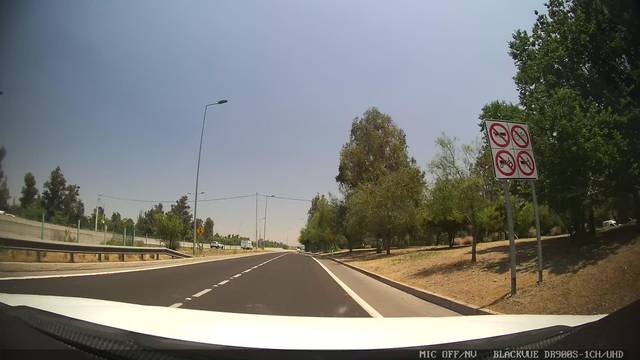
Region: Chile
Coordinates: -33.376, -70.563